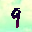
Label: 9